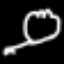
Label: frog